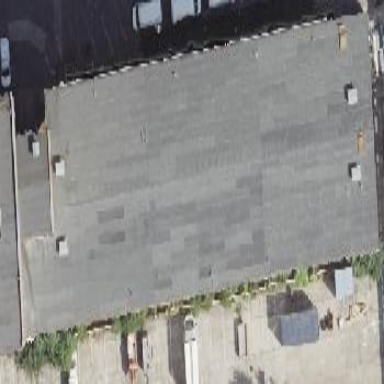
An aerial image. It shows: Flat-roofed building with industrial look.